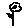
Label: flower